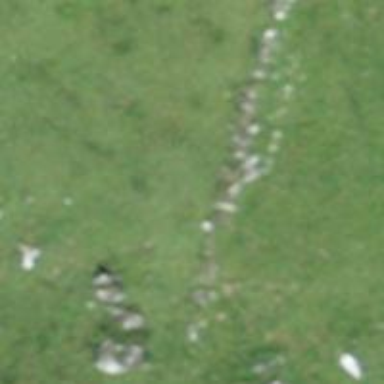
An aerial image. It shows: Dry stone wall barrier.